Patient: sex F, age 71
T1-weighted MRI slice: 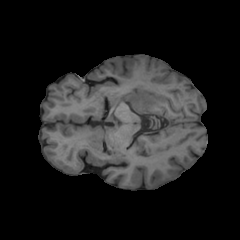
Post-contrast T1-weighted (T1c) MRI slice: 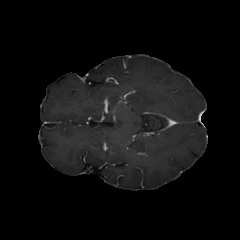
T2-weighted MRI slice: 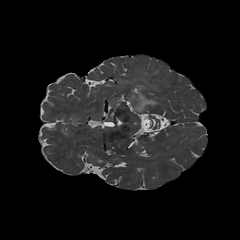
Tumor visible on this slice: yes
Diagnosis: Astrocytoma, IDH-mutant
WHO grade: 2